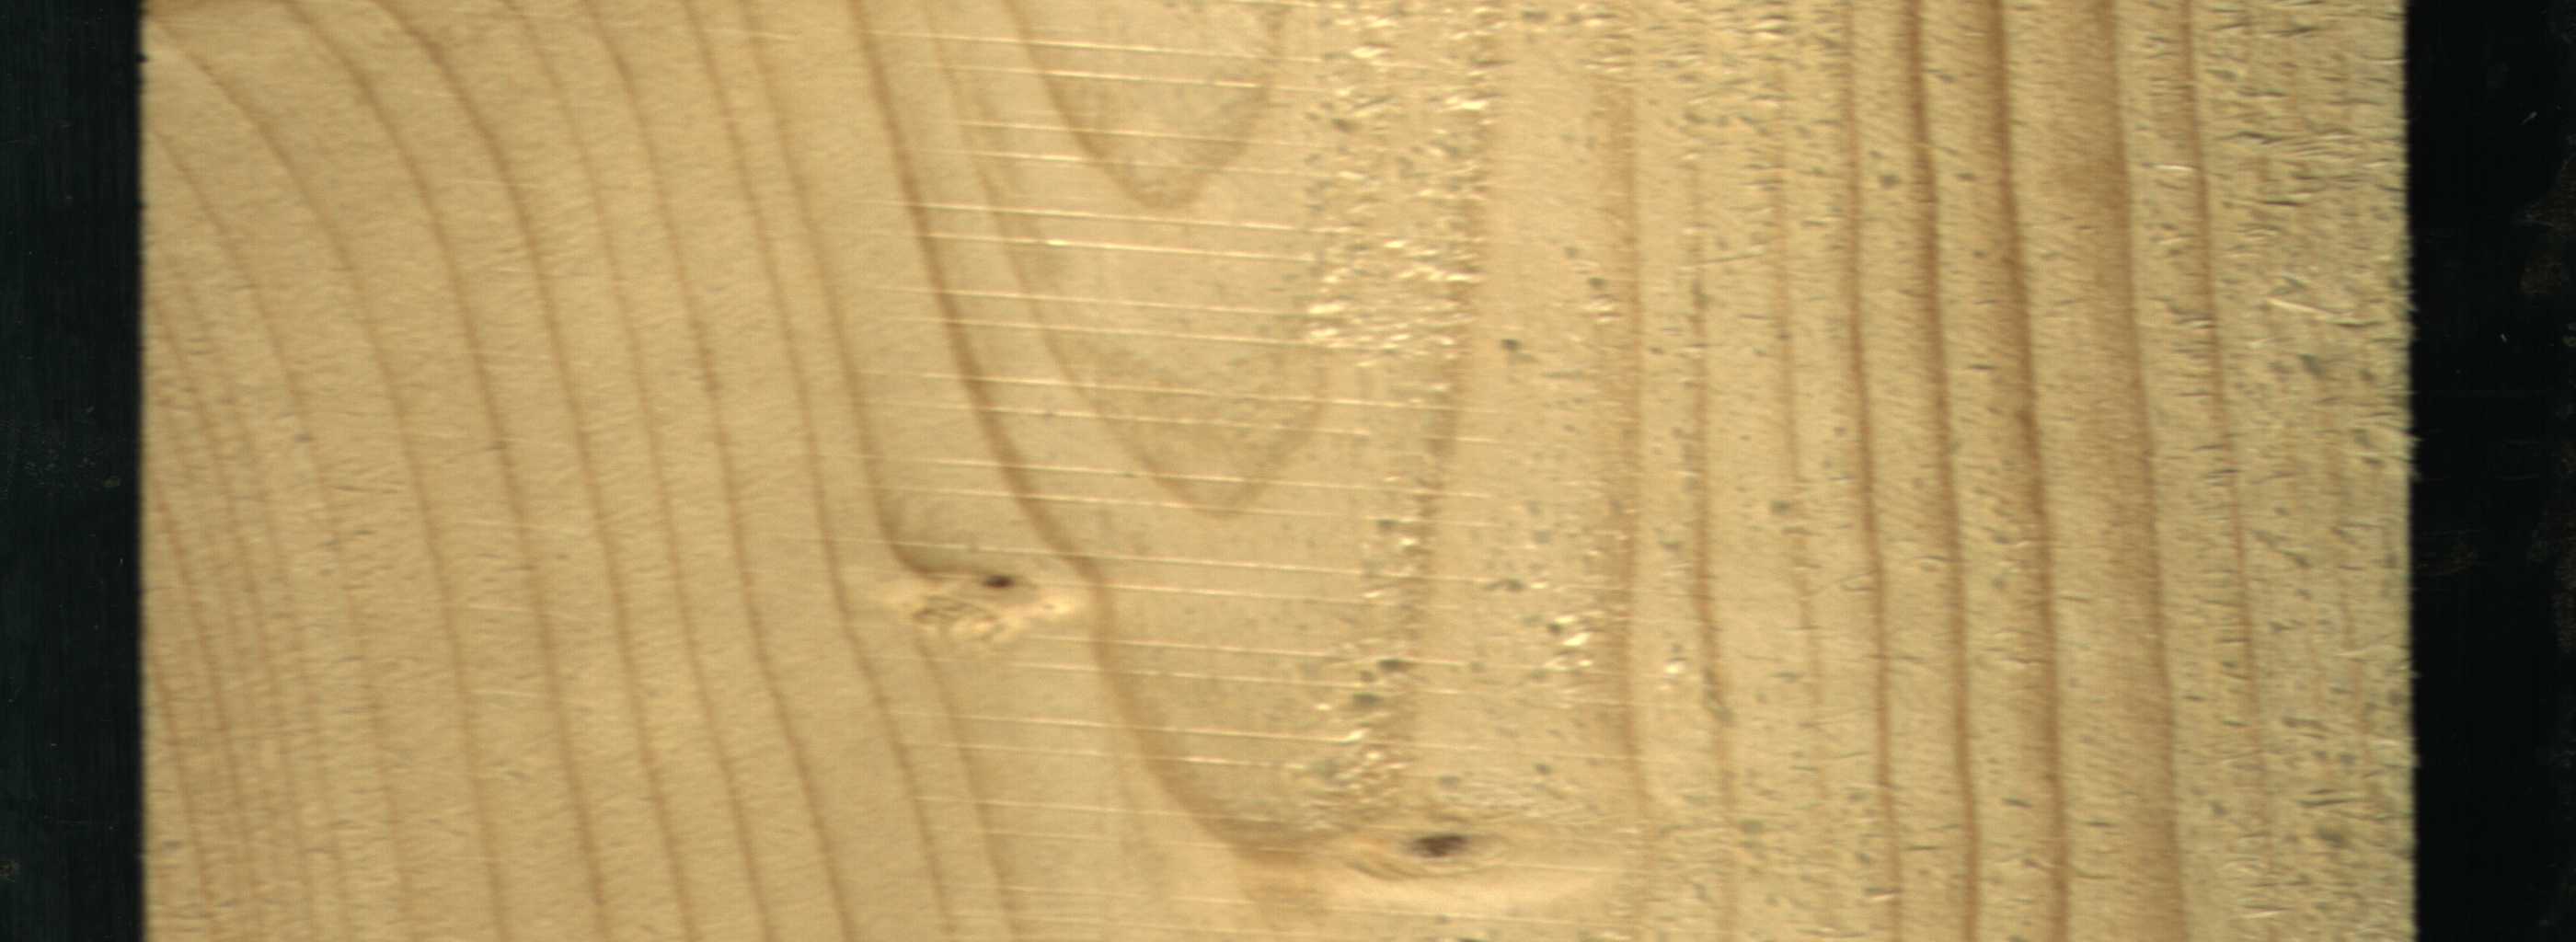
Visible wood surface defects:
Live_Knot
Live_Knot